Current action and preconditions to check: trajectory_clear

Your task: For each precondition in the list above, predict whether it will hold at this action.

Consider the current scene as observed from the mobile robot's camera, and analyze the predicted future states of all dynamic agents (e.g., people, animals, vehicles, or any moving entities) within the NEXT SECOND.

IMPORTANT: Only answer "very likely" if you are absolutely certain—based on strong, clear evidence—that a dynamic agent will violate the precondition in the predicted future state. Do NOT answer "very likely" for unlikely, ambiguous, or low-probability risks.

Ask yourself for each precondition: Is there a high probability, with clear and convincing evidence, that the predicted future states of any dynamic agent will interfere with the predicted future state of the currently executing action within the NEXT SECOND, causing that precondition to fail?

Assess the risk level based on these predictions. Use "likely" or "very likely" if motions create a clear risk of interference.

Use "neutral" or "improbable" if agents are nearby but their predicted paths are clearly diverging or non-conflicting.

Failure Risk Categories: "very improbable", "improbable", "neutral", "likely", "very likely"

Answer Format: Output ONLY the probability_of_failure value from these categories: "very improbable", "improbable", "neutral", "likely", "very likely"

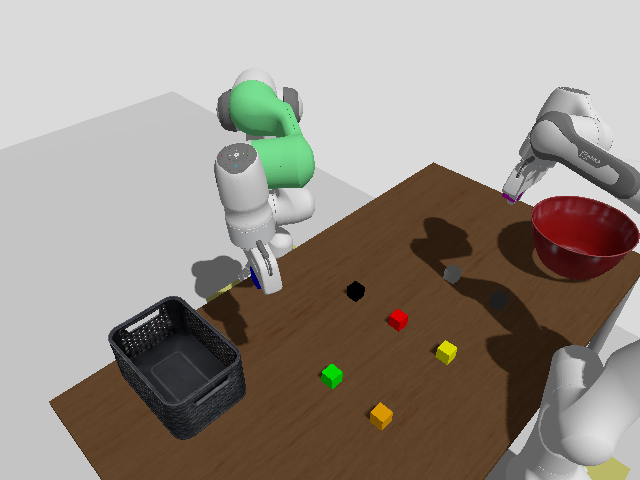

Answer: very improbable